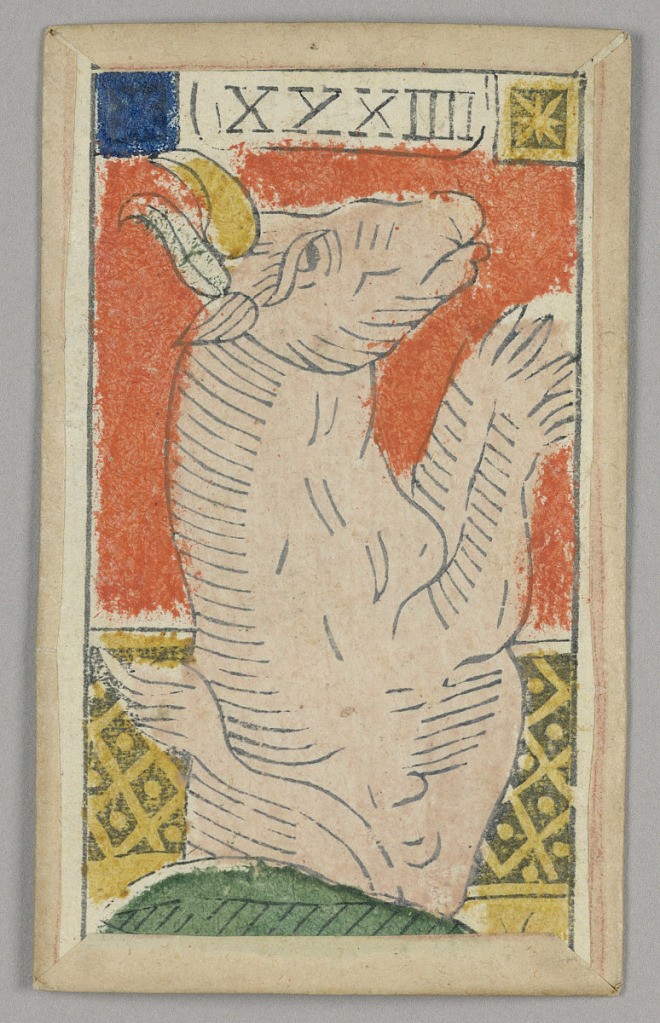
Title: Minchiate (Tarot) Playing Card
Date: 17th century
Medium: Stencil-colored woodblock print
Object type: Playing card
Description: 1909-22-1-1/35: Partial set of Italian Minchiate playing cards50;     1909-22-1-34: Part of a set of Italian Minchiate playing cards.50